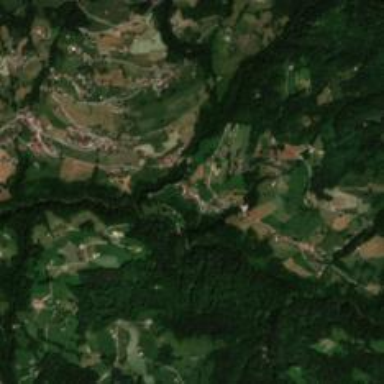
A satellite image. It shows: Small hamlet.